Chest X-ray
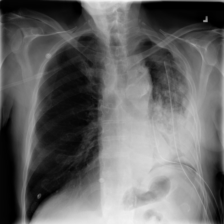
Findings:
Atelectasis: positive
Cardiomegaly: negative
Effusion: negative
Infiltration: positive
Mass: negative
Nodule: negative
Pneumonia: negative
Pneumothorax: positive
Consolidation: negative
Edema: negative
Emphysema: negative
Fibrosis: negative
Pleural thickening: negative
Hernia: negative